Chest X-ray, AP view. Patient: 54 years old, sex F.
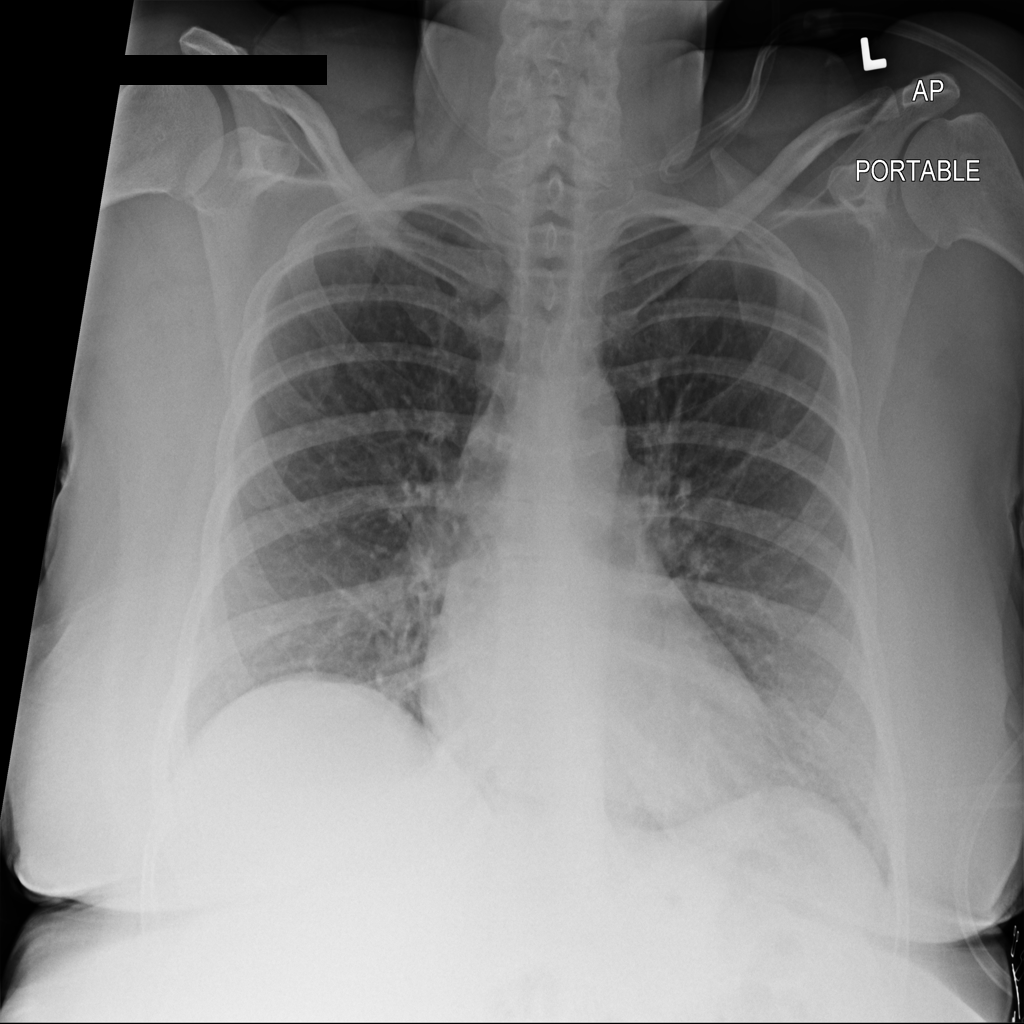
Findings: No Finding